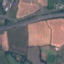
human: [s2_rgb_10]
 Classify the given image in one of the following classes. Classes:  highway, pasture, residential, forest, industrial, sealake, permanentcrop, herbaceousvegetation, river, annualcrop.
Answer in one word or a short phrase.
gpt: Highway